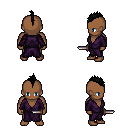
a pixel art fantasy rpg character, male body template, human, dark skin, purple robe, teal pants, black mohawk hairstyle, dagger, four views (front, back, left, right), 2x2 character sprite sheet, small pixel art, hard edges, no anti-aliasing